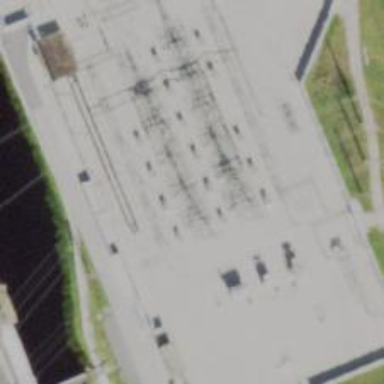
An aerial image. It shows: Switch used for power control.